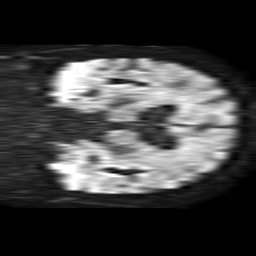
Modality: TRACE
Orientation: coronal
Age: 67
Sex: male
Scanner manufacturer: philips
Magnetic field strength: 1.5 T
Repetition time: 4.6 s
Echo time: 0.08631 s